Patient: sex M, age 60
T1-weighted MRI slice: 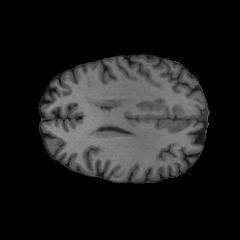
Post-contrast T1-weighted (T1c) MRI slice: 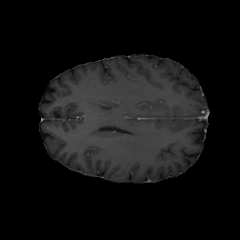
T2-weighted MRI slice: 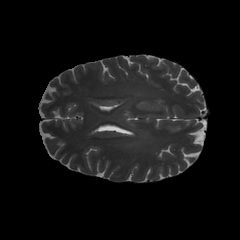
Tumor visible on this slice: no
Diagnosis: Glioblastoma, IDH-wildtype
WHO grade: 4